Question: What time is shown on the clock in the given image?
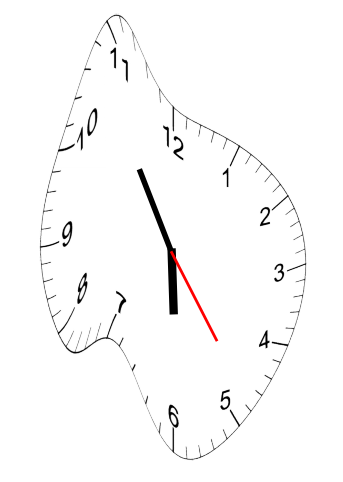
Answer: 05:54:24